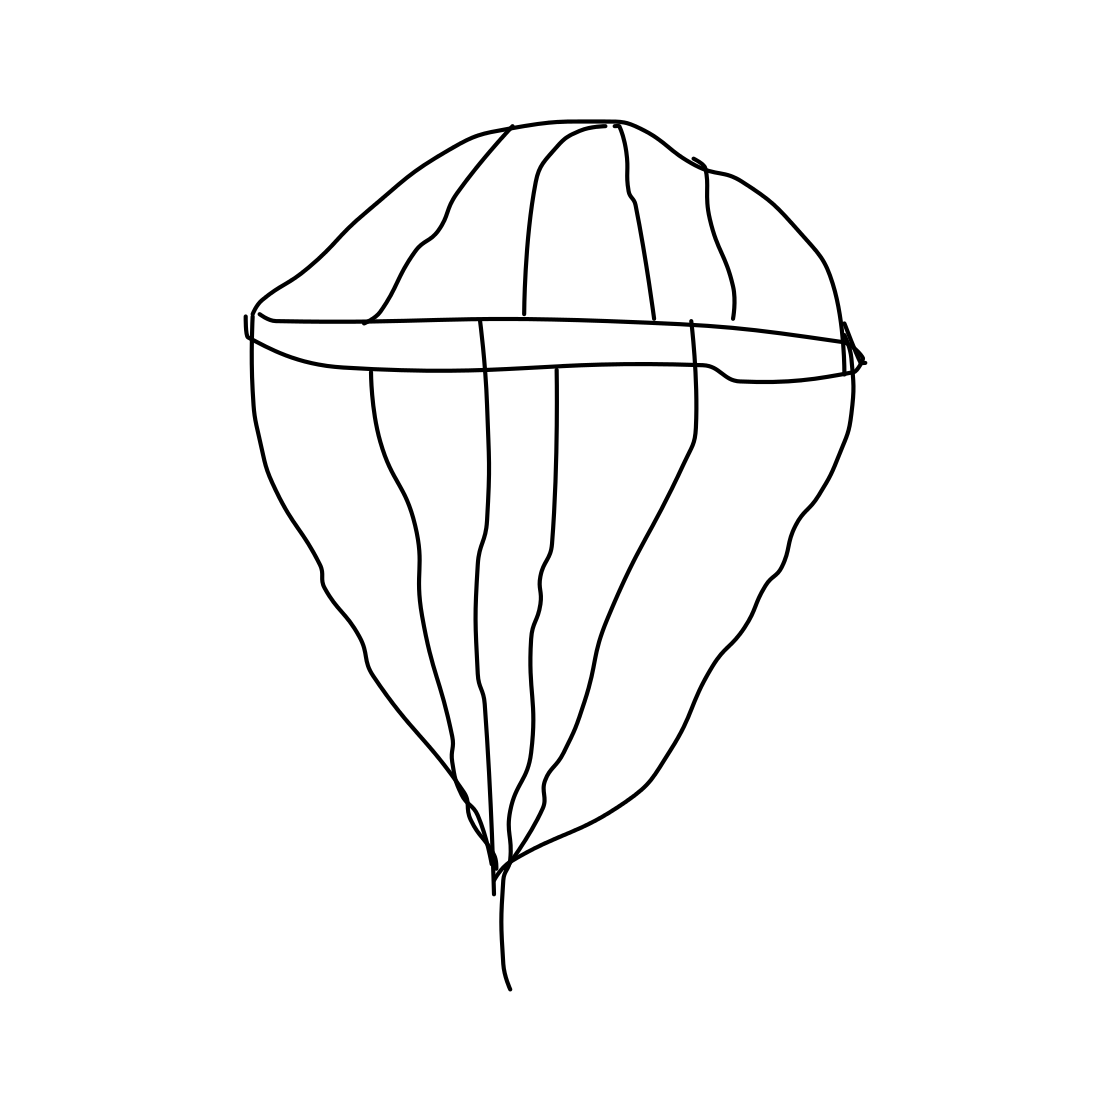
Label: parachute